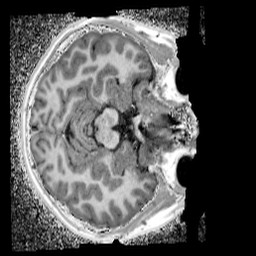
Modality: UNIT1_denoised
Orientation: axial
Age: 12
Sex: female
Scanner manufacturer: siemens
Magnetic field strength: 3 T
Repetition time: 4 s
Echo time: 0.00299 s